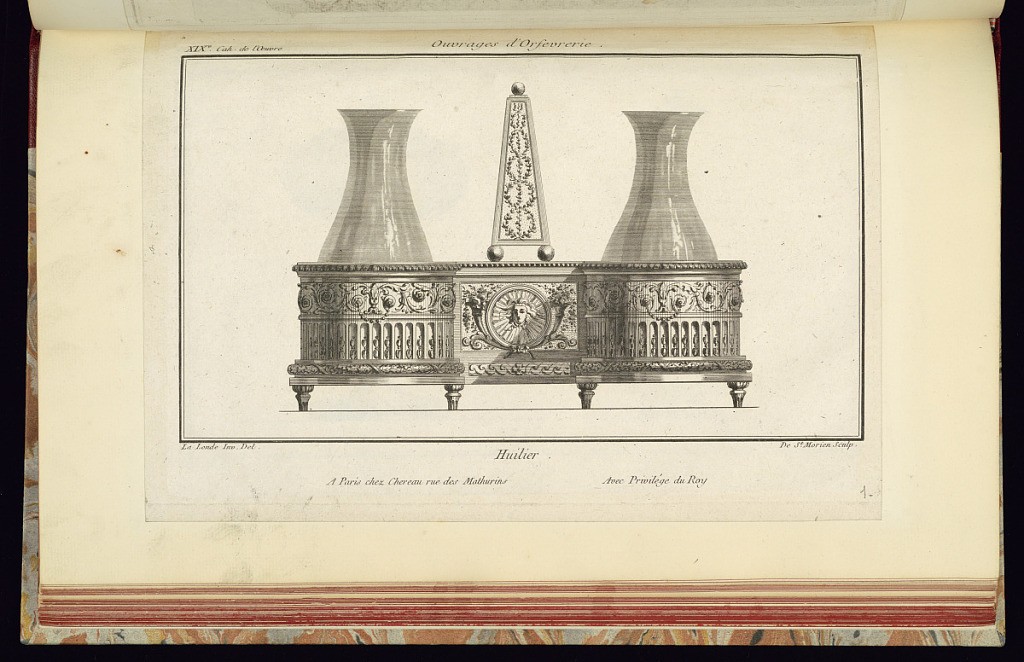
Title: Huilier
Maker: Richard de Lalonde, French, active 1780–96
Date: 1775-1788
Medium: Etching on off-white laid paper
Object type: Print
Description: Design for a metal oil, and probably vinegar, dispenser. The two cruets are rendered with high gloss and have thinned necks and open mouths. They are placed within a richly ornamented stand with feet. Between the two cruets, an obelisk ornamented with a guilloche of laurel wreaths stands atop the stand on orbs. The stand itself features ornamentation of bead course, scrolling acanthus leaves, fluting with decorated channels, and bound leaves. The center of the base has a mascaron with rays behind in within a rondel, surrounded by two horns of plenty with flowers. The plate is signed but not numbered.